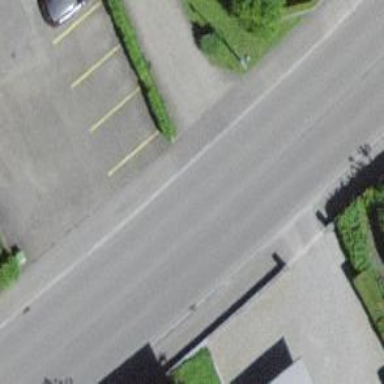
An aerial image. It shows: Residential road with sidewalks on both sides.